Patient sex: M
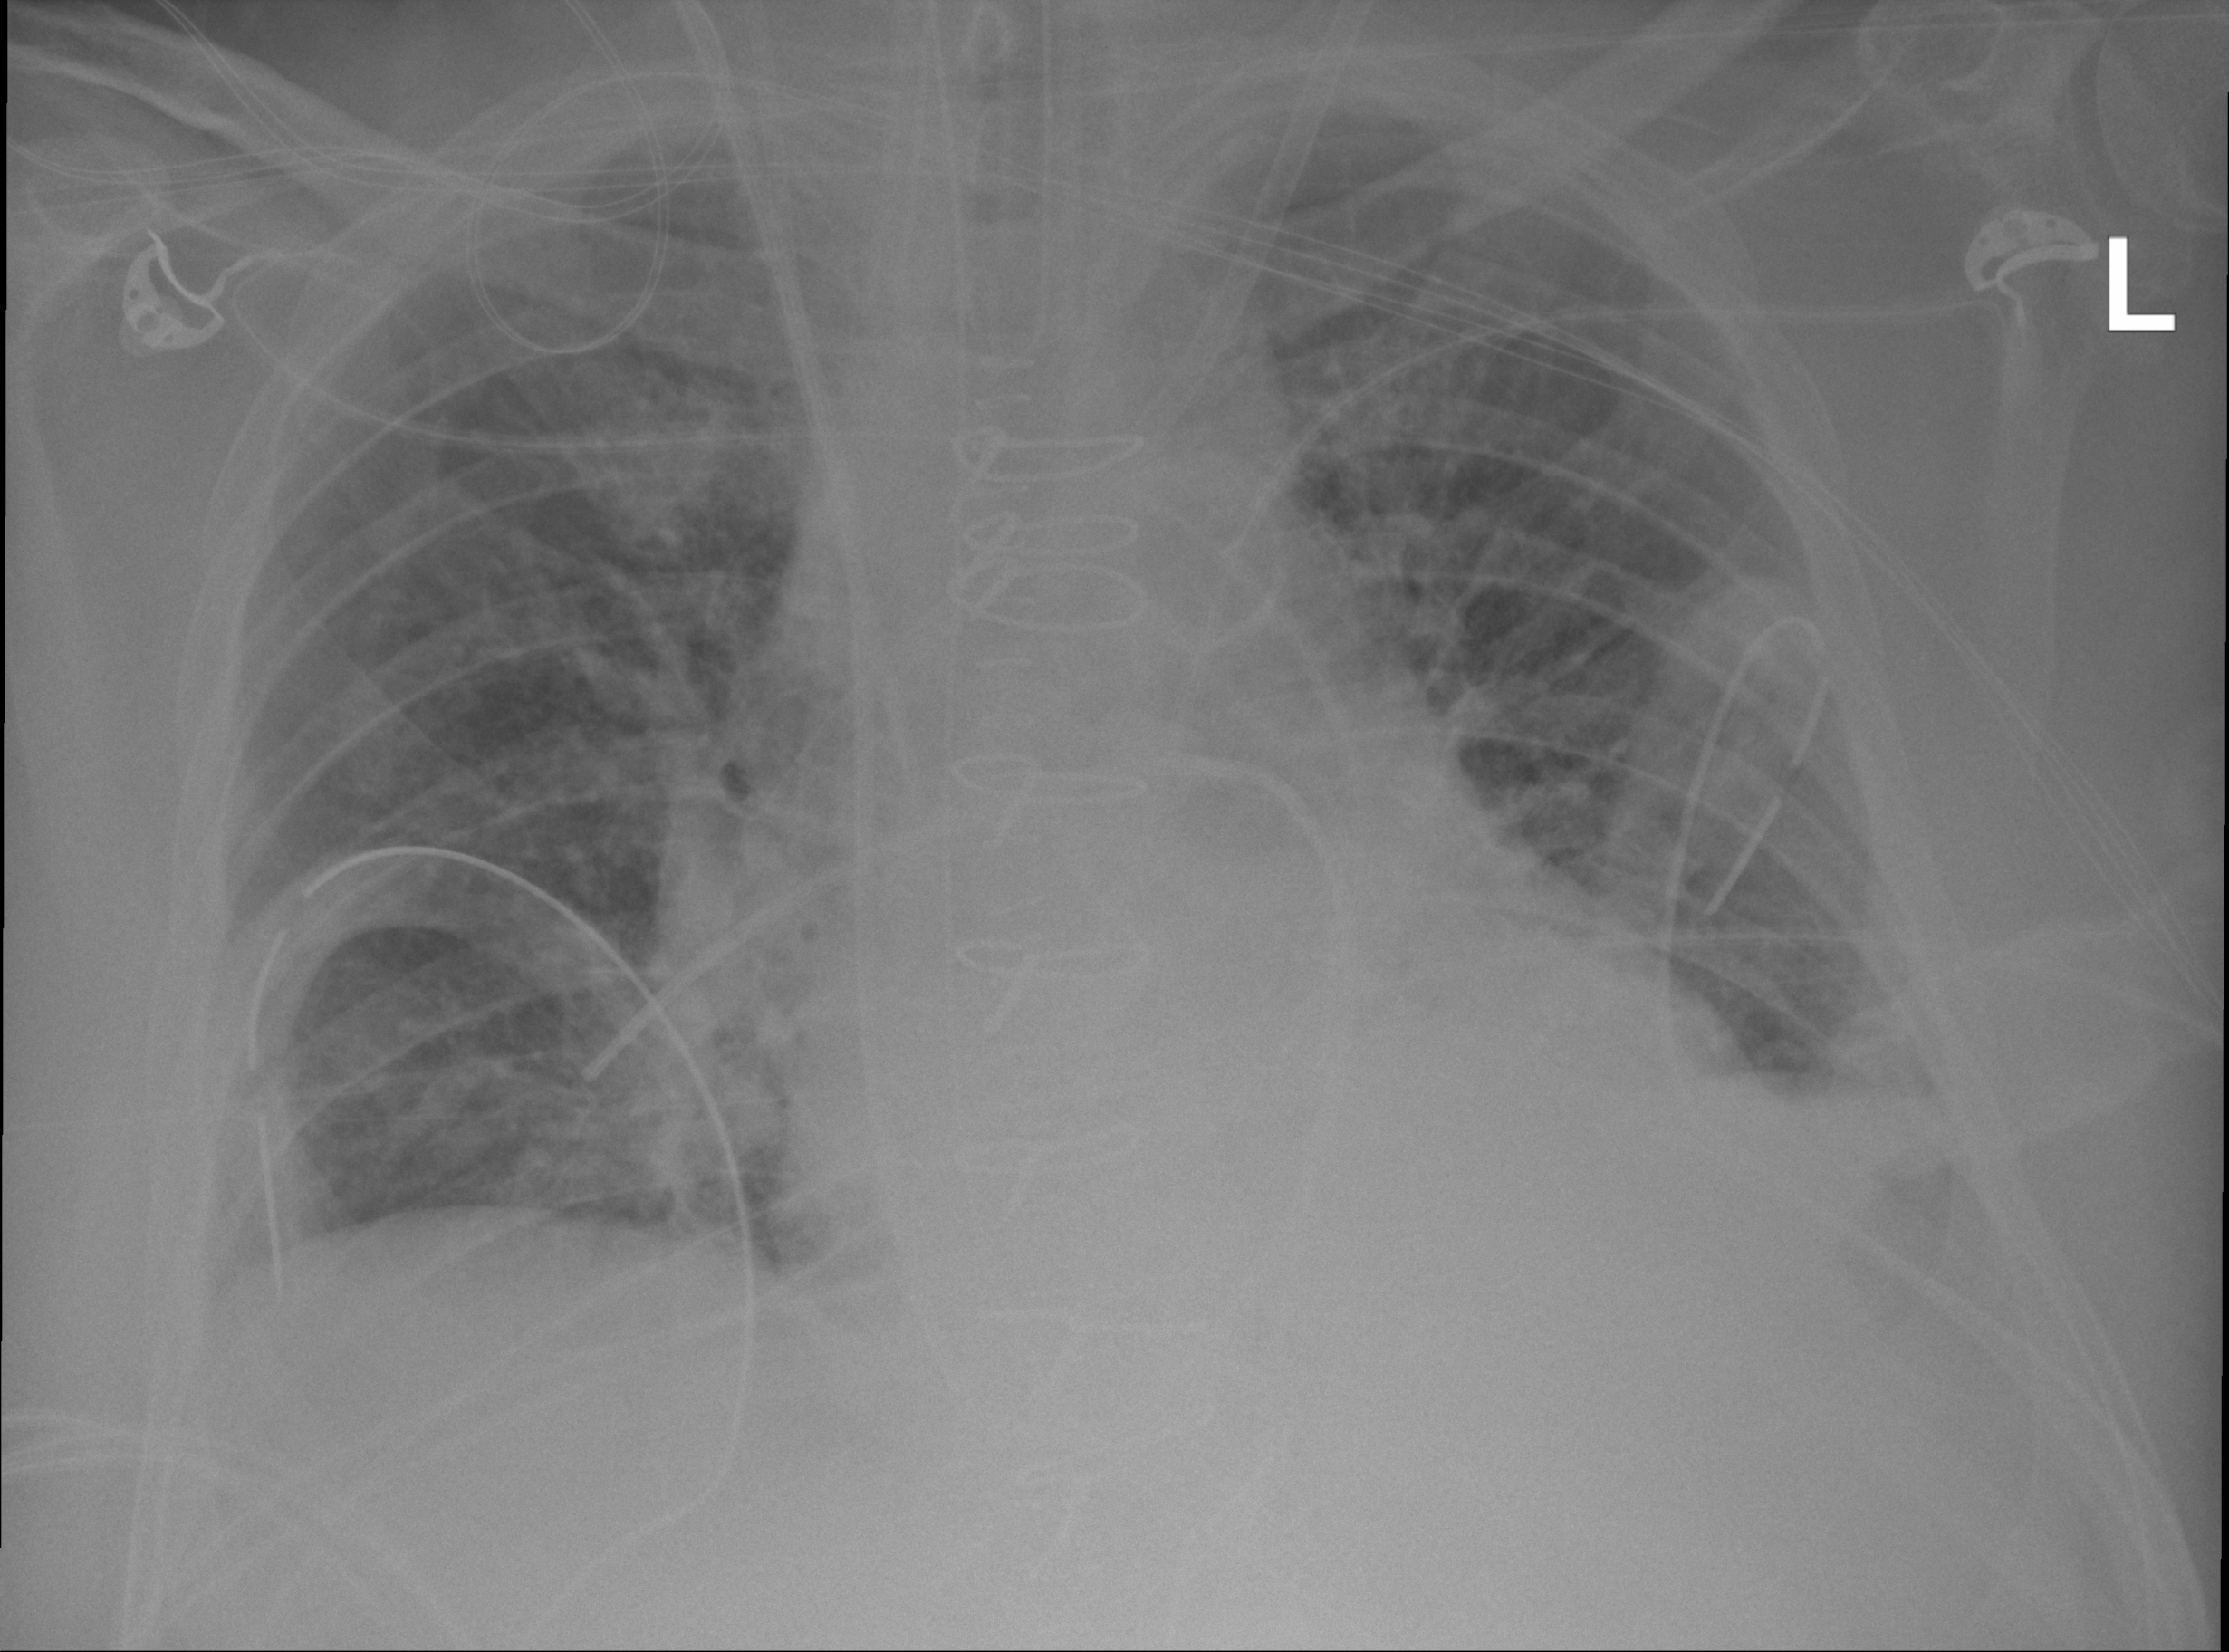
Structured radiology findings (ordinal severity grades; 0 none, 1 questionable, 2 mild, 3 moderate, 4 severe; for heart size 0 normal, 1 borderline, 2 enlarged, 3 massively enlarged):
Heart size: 0
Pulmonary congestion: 2
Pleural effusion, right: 0
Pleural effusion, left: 2
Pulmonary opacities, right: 2
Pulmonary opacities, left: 2
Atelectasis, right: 2
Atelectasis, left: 2